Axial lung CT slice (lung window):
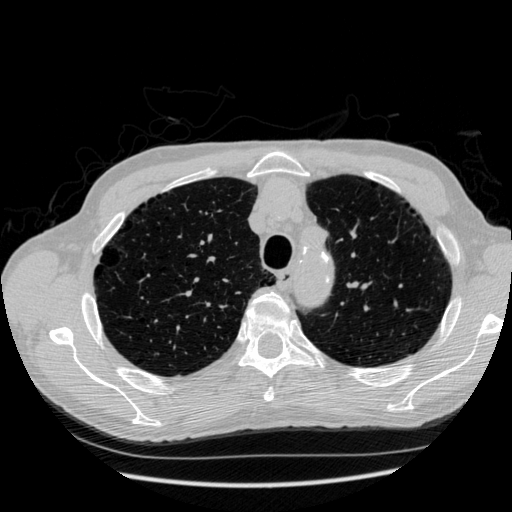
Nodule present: no